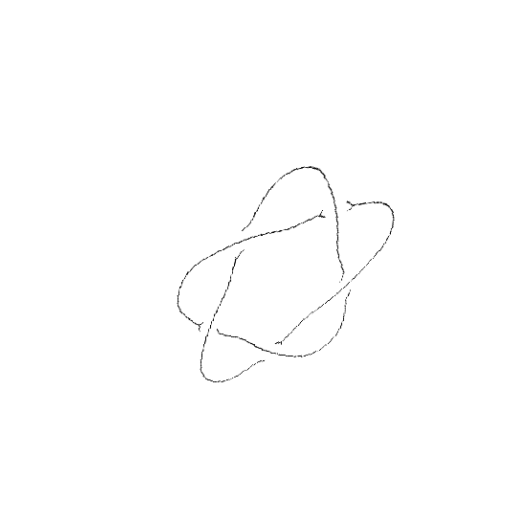
Crossing number: 5